Question: I would like to have columns that look like this:
'''
KILL, DEATH, WIN, playerName
'''
this is the resultset that it should be applied on

and this is the query that i use to get that resultset:
'''
SELECT SUM(amount) as amount, type.name as type, gamemode_statistics.Name as playerName
FROM gamemode_statistics INNER JOIN type ON gamemode_statistics.type_id = type.id
GROUP BY gamemode_statistics.type_id, playerName
'''
i really have no clue on how to do this, i tried various ways but none of them solve my problem. Maybe i just configured my tables incorrectly?
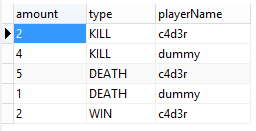
Answer: If these are the only three values you want to show as column you can do so,this will give you the count of types
'''
SELECT SUM(amount) as amount,
SUM('type'='KILL') AS 'KILL',
SUM('type'='DEATH') AS 'DEATH',
SUM('type'='WIN') AS 'WIN',
gamemode_statistics.Name as playerName
FROM gamemode_statistics
INNER JOIN type ON gamemode_statistics.type_id = type.id
GROUP BY gamemode_statistics.type_id, playerName
'''